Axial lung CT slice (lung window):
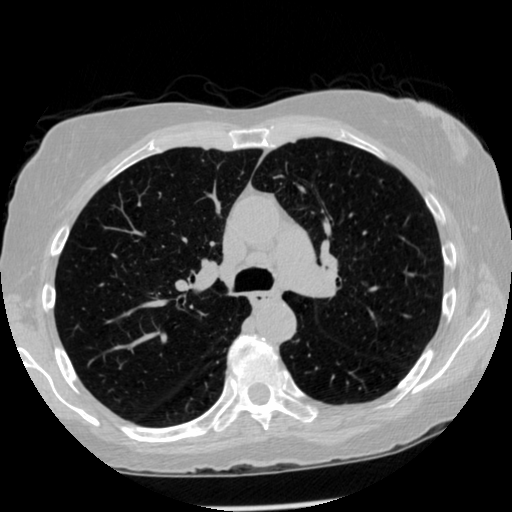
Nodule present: no